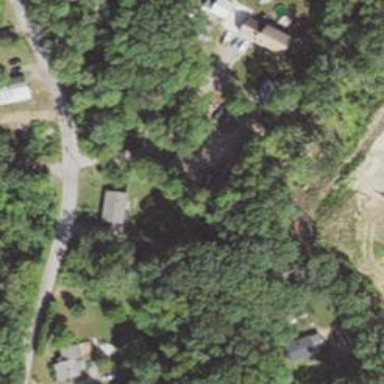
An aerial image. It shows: Residential driveway serving as service road.